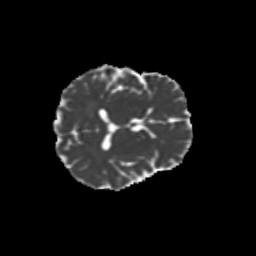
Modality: MD
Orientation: axial
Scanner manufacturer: siemens
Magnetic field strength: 3 T
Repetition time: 9.2 s
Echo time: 0.084 s